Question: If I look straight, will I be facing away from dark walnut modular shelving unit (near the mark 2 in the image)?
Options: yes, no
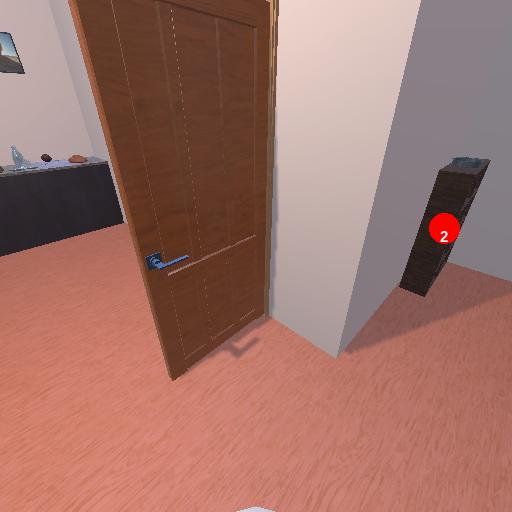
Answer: yes